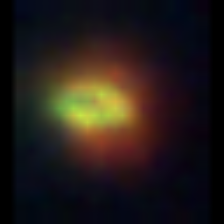
Taxon: NanoPlankton
Group: Other